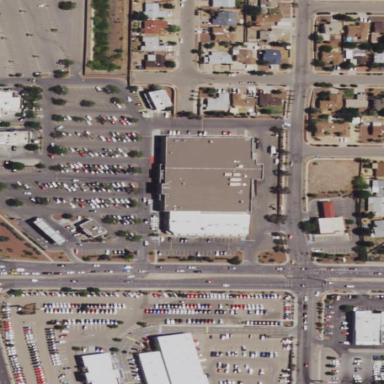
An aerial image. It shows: Supermarket building.